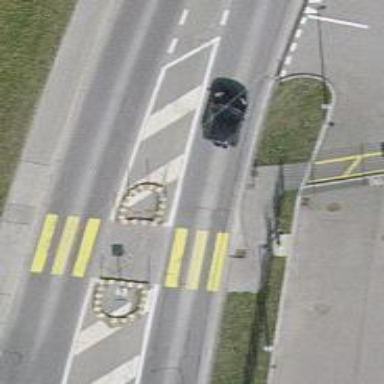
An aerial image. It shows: Uncontrolled zebra crossing with pedestrian island.